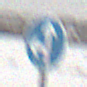
Verkehrszeichen: VorgeschriebeneFahrtrichtungGeradeausOderLinks
Umgebung: Outdoor, Nature
Tageszeit: MorningAfternoon
Wetter: Overcast
Licht: Natural
Jahreszeit: Winter
Kontrast: LowContrast